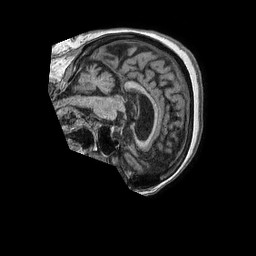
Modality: T1w
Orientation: sagittal
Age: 81
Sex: female
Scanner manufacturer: philips
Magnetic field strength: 1.5 T
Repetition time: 0.007576 s
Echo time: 0.00345 s